Chest X-ray. View position: PA
Patient age: 16
Patient sex: M
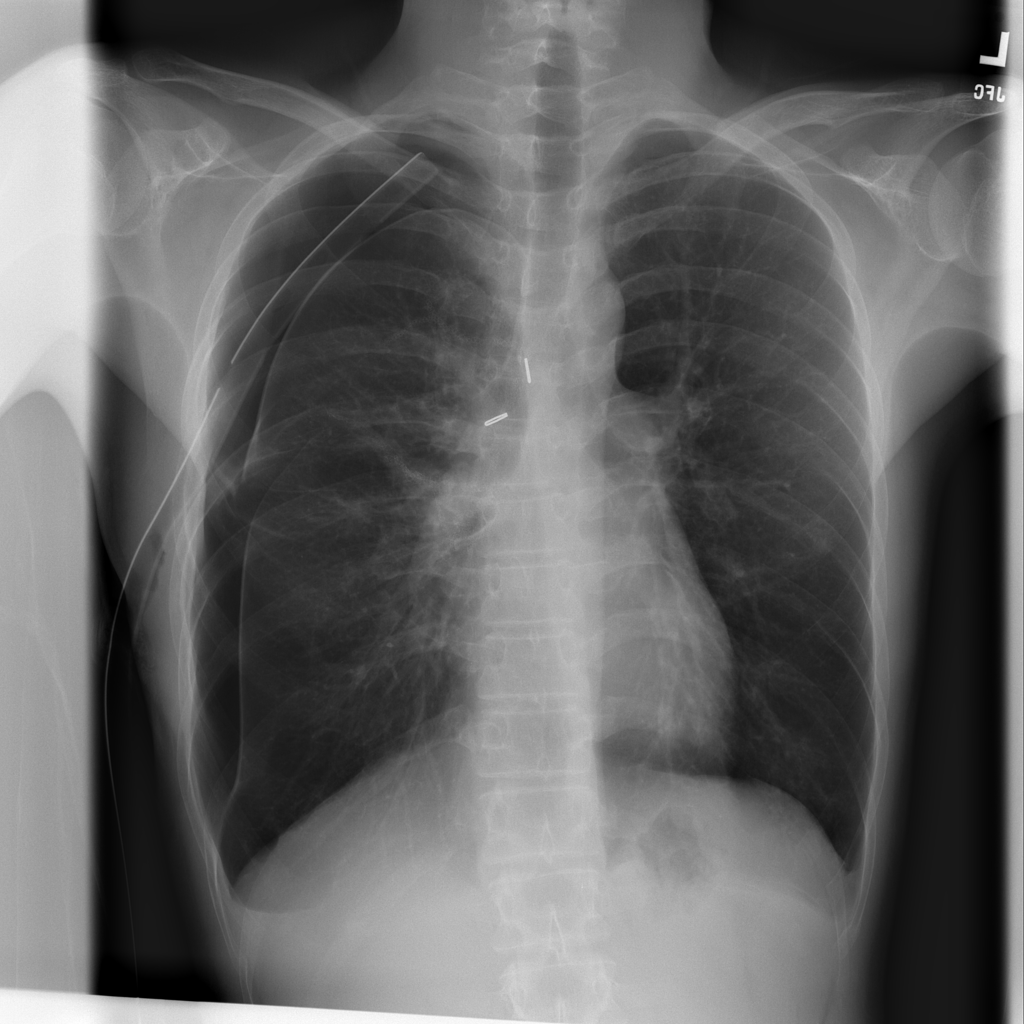
Finding: Pneumothorax